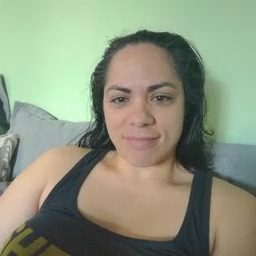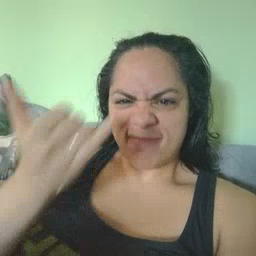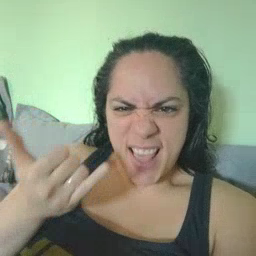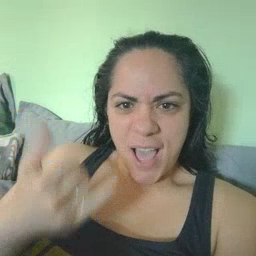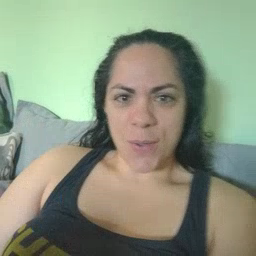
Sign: now